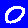
Digit: 0